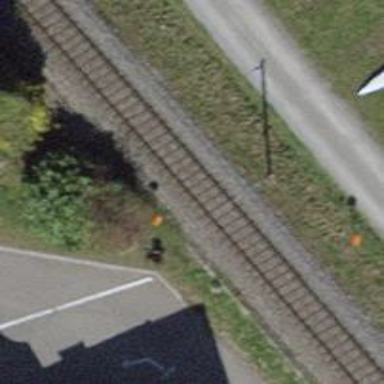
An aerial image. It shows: Milestone along the railway track with catenary mast.